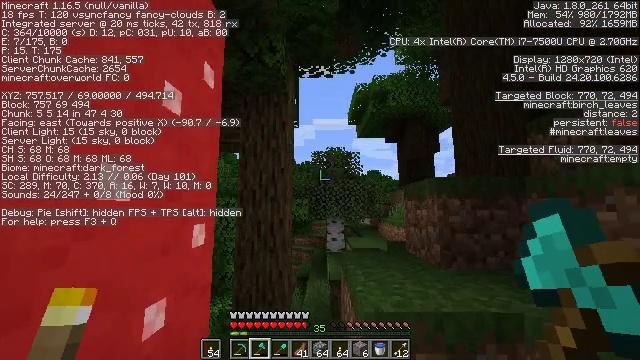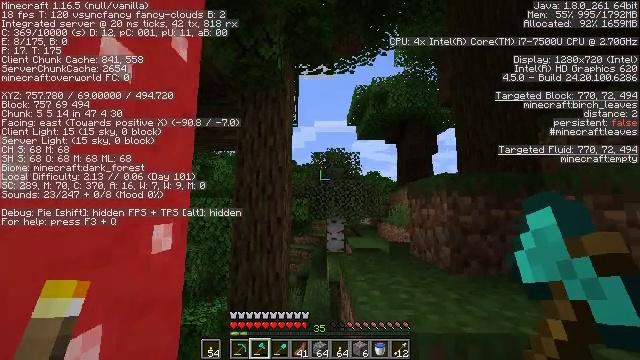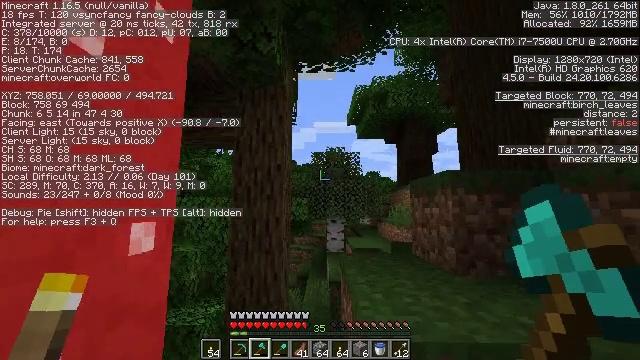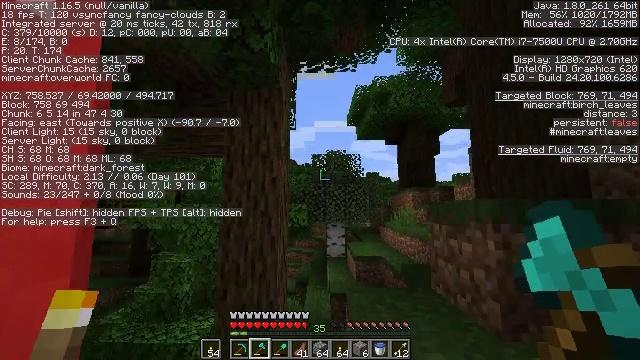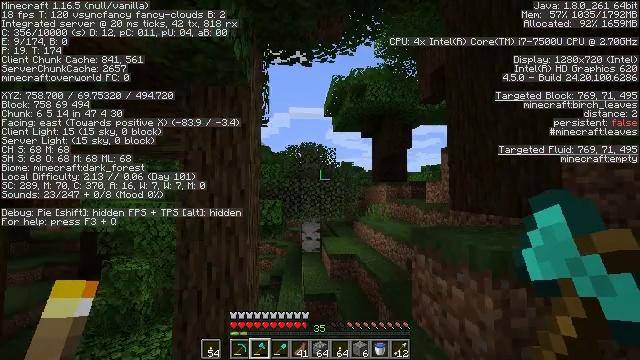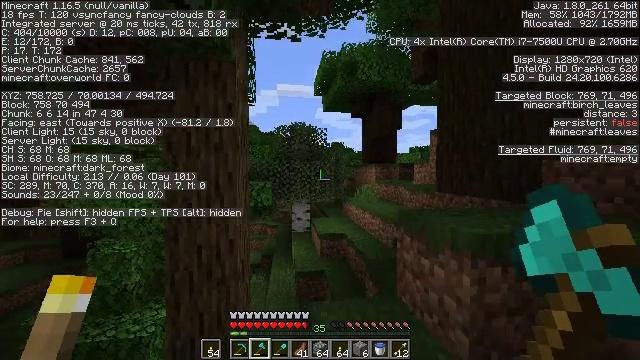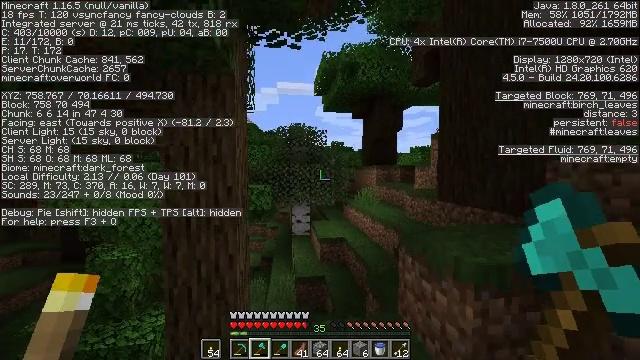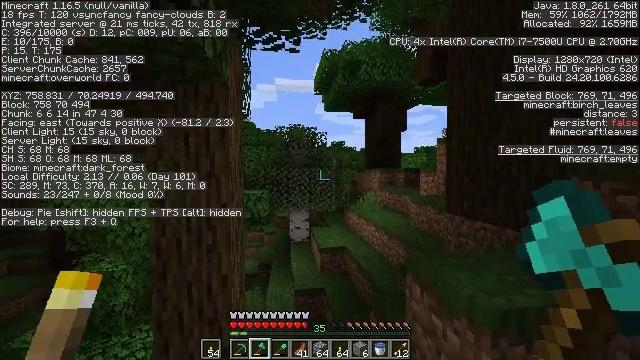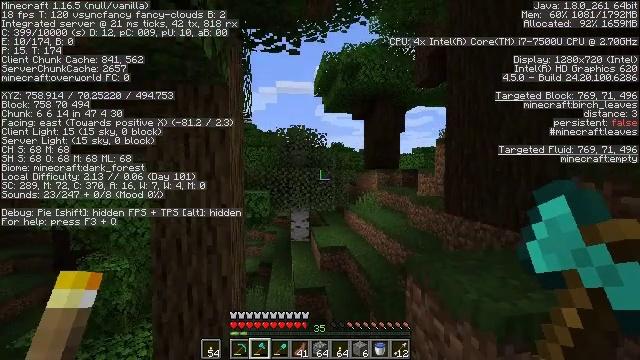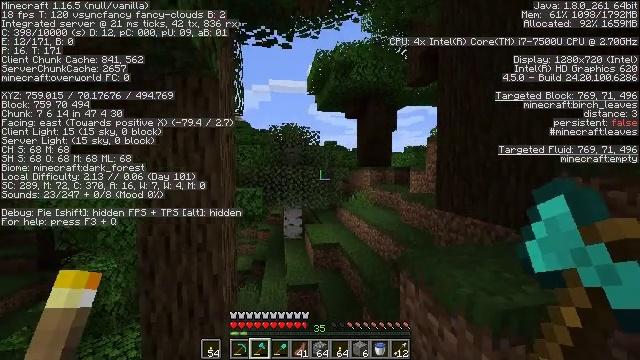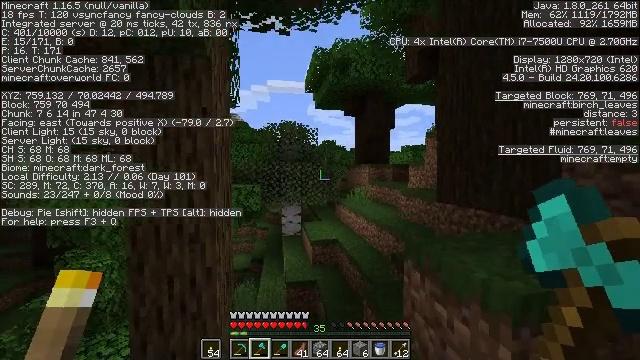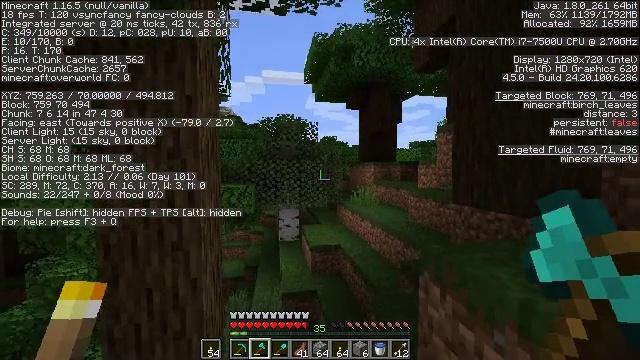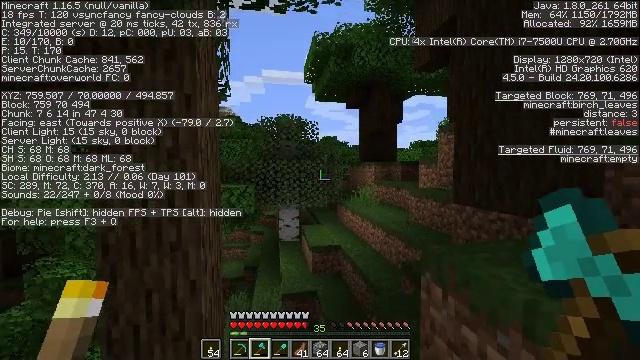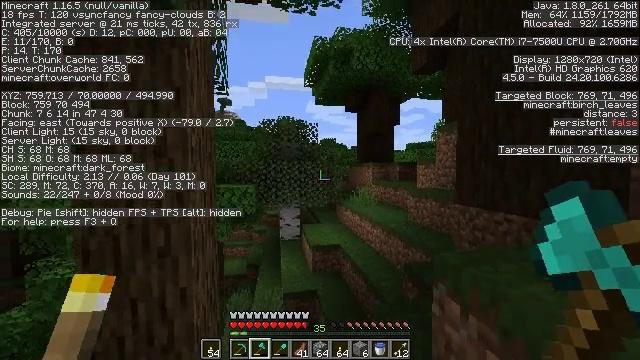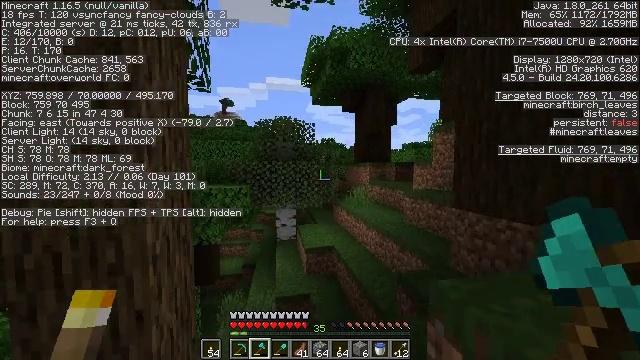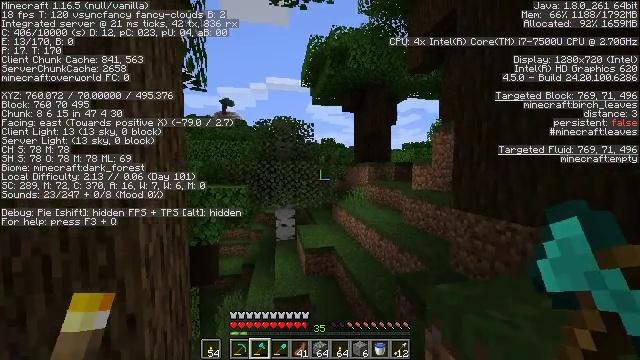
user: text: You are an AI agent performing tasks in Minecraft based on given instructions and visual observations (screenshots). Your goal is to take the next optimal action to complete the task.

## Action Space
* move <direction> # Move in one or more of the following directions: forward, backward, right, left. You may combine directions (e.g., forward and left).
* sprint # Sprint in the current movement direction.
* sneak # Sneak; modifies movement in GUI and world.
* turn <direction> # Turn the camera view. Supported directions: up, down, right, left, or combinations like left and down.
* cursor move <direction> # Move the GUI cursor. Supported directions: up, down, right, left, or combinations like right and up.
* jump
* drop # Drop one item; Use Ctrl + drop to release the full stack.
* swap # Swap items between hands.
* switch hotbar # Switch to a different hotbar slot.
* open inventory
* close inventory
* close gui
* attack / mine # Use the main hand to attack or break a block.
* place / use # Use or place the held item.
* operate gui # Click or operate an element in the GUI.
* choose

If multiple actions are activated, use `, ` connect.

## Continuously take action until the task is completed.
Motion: motion action
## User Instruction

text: Remove oak leaves from branches.
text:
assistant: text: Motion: move forward, sprint
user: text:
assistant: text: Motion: move forward, sprint
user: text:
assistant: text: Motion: move forward, sprint, jump
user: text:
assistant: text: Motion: move forward, sprint, turn right and down, jump
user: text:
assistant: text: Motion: move forward, sprint, turn right and down, jump
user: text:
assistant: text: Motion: move forward, sprint
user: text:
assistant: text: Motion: move forward, sprint
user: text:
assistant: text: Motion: move forward, sprint
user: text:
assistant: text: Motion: move forward, sprint, turn right
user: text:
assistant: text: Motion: move forward, sprint
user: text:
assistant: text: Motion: move forward, sprint
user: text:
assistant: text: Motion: move forward, sprint
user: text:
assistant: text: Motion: move forward and move right, sprint
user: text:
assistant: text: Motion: move forward and move right, sprint
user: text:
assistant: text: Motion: move forward and move right, sprint
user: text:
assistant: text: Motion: move forward and move right, sprint
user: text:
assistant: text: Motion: move forward, sprint, jump
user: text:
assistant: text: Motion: move forward, sprint, jump
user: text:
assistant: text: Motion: move forward, sprint, jump
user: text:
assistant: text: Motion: move forward, sprint, jump
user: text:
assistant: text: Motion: move forward and move right, sprint
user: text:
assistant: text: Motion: move forward and move right, sprint
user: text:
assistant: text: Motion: move forward and move right, sprint
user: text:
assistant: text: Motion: move forward and move right, sprint
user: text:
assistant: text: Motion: move forward and move right, sprint
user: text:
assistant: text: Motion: move forward and move right, sprint
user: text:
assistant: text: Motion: move forward and move right, sprint
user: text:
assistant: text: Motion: move forward and move right, sprint, turn right and up
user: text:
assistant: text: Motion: move forward and move right, sprint, turn right and up
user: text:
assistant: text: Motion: move forward and move right, sprint, turn right and up